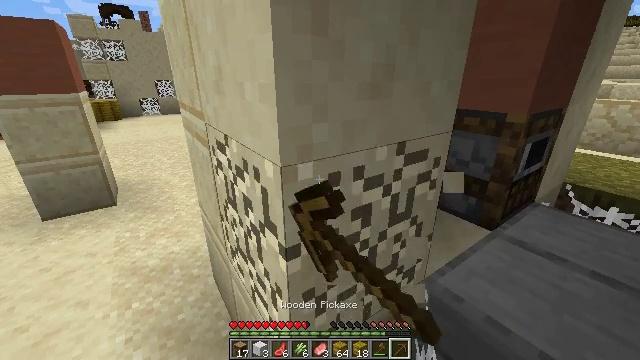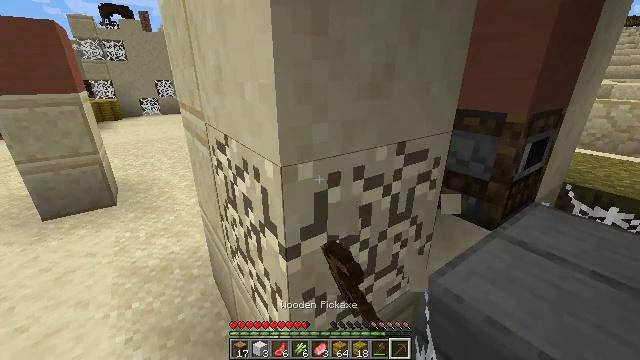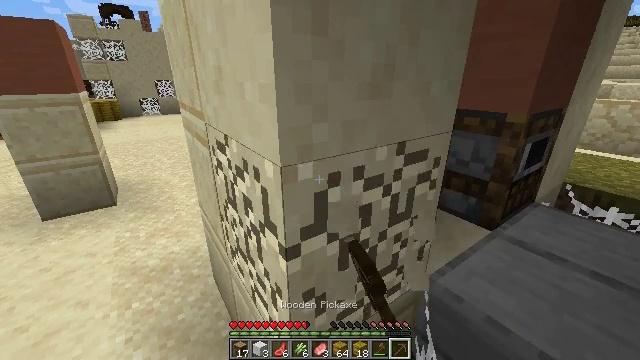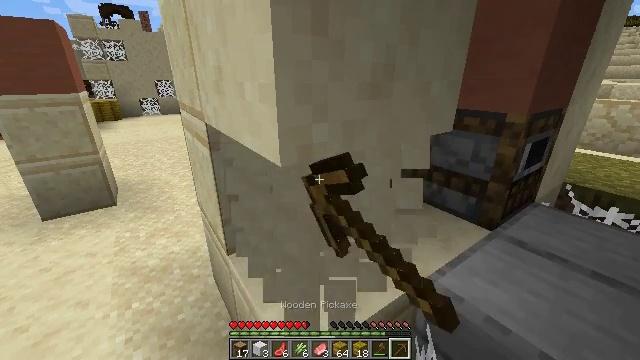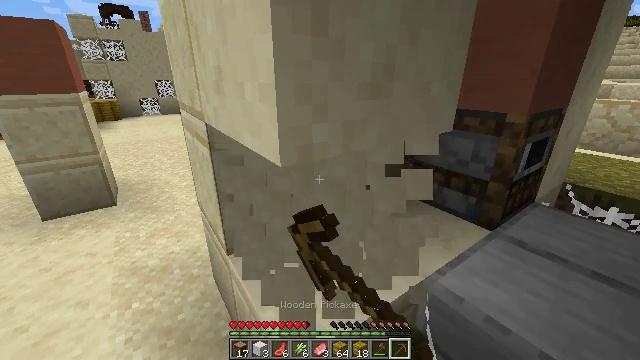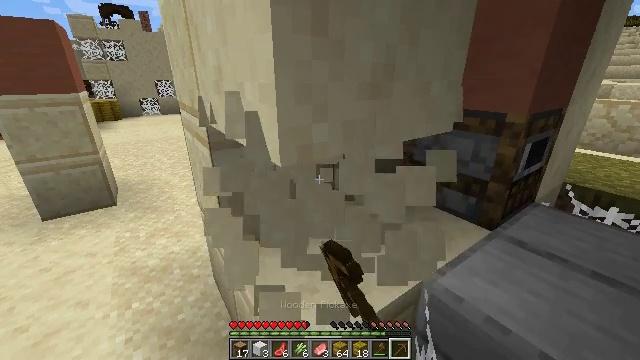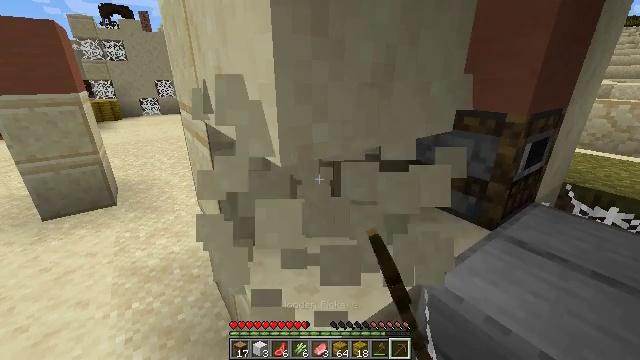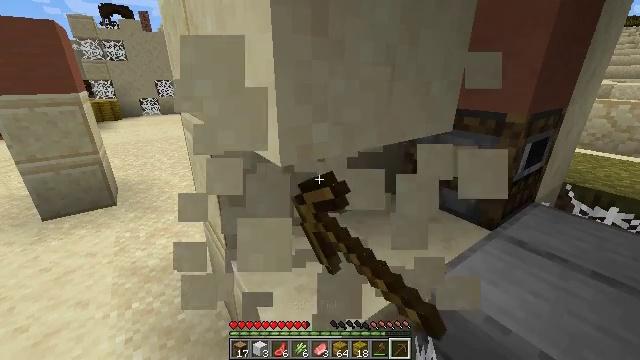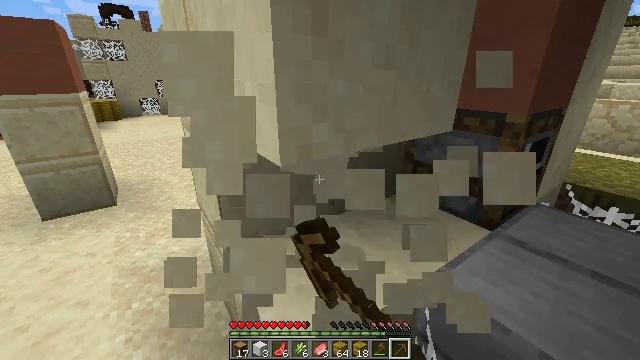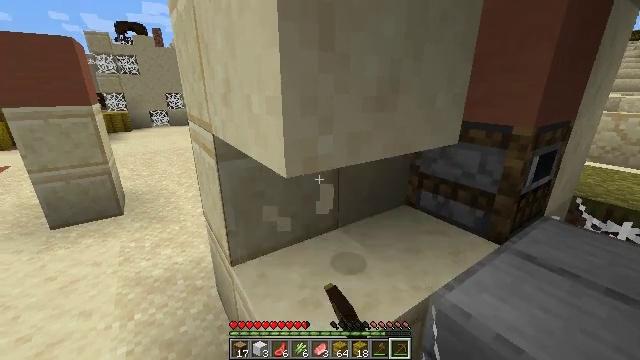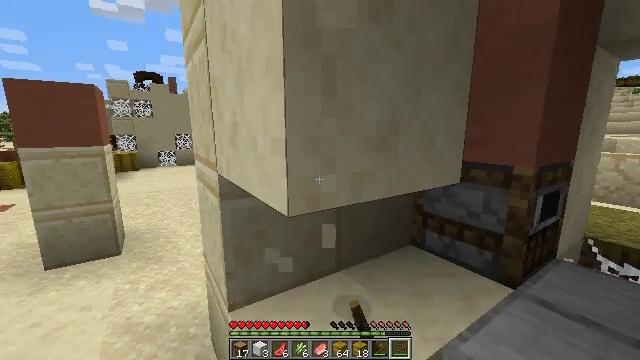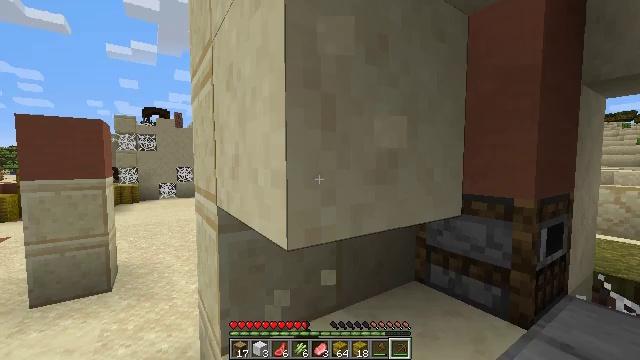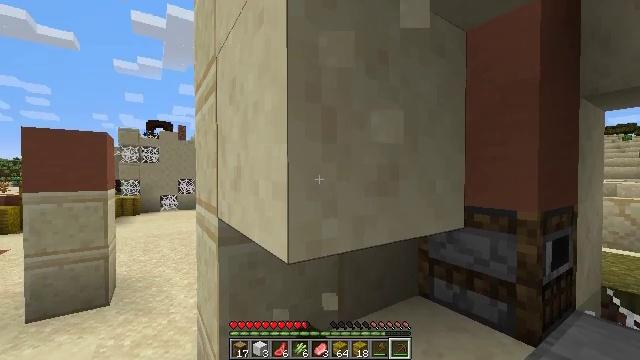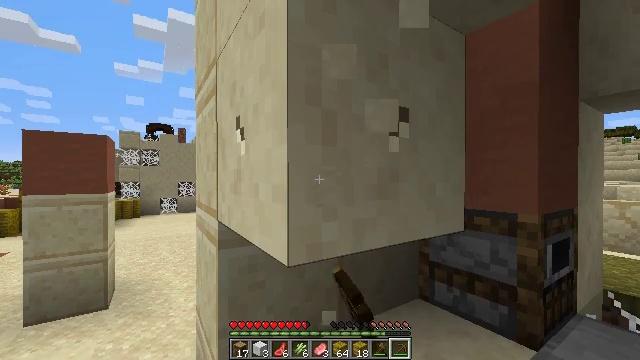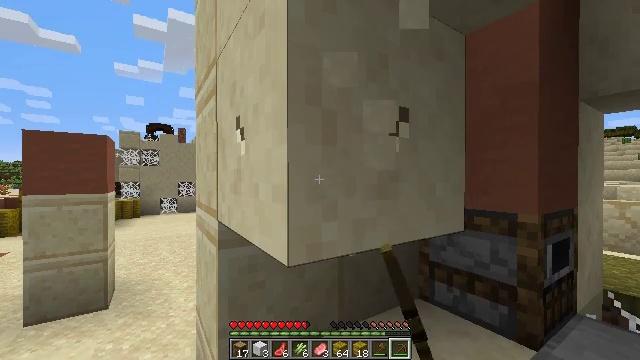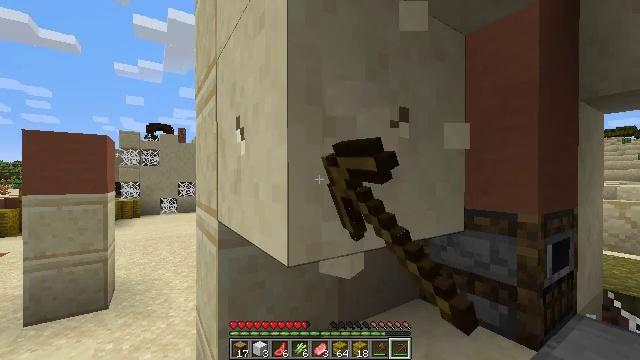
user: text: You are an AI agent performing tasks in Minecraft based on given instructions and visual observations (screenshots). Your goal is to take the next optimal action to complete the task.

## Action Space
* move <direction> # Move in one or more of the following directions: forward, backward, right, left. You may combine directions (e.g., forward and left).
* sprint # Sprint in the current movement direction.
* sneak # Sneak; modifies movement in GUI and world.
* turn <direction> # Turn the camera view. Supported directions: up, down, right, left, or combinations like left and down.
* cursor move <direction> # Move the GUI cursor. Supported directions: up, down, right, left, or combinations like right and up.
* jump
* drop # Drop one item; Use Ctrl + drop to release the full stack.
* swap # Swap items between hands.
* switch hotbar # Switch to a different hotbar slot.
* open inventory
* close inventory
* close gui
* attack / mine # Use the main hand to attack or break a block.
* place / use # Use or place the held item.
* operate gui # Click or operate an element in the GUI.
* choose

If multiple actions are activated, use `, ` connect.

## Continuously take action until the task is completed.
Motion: motion action
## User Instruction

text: Hold left click to mine smooth sandstone.
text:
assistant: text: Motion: sneak, attack / mine
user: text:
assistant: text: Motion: sneak, attack / mine
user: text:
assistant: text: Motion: sneak, attack / mine
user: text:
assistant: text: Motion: sneak, attack / mine
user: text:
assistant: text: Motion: sneak, attack / mine
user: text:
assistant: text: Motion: sneak, attack / mine
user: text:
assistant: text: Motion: sneak, attack / mine
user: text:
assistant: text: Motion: sneak, attack / mine
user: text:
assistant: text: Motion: sneak, turn left and up, attack / mine
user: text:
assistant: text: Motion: sneak, turn up, attack / mine
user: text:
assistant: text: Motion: sneak, turn up, attack / mine
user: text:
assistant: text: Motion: sneak, turn up, attack / mine
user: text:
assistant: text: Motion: sneak, attack / mine
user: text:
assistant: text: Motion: sneak, attack / mine
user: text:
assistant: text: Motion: sneak, attack / mine
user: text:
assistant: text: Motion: sneak, attack / mine
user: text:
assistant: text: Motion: sneak, attack / mine
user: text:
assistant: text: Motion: sneak, attack / mine
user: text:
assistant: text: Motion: sneak, attack / mine
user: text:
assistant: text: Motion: sneak, attack / mine
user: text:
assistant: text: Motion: sneak, attack / mine
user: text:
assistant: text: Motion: sneak, attack / mine
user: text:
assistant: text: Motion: sneak, turn right and up, attack / mine
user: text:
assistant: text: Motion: sneak, turn up, attack / mine
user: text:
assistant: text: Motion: sneak, attack / mine
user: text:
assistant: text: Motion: sneak, attack / mine
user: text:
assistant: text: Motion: sneak, attack / mine
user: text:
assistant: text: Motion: sneak, attack / mine
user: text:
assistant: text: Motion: sneak, attack / mine
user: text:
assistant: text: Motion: sneak, attack / mine